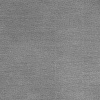
Atmospheric dust classification: dusty